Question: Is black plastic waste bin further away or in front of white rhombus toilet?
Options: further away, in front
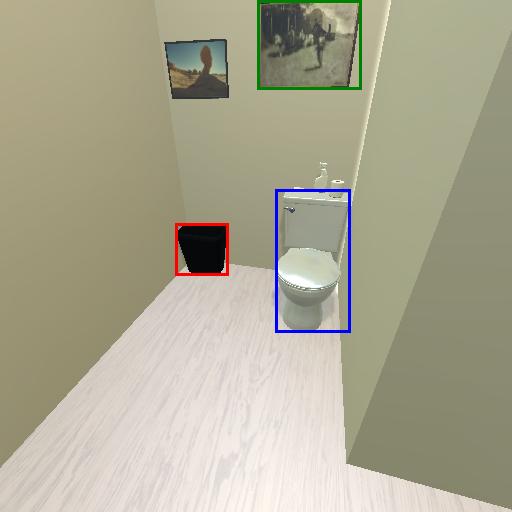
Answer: further away